Platform: macOS
Application: Chrome
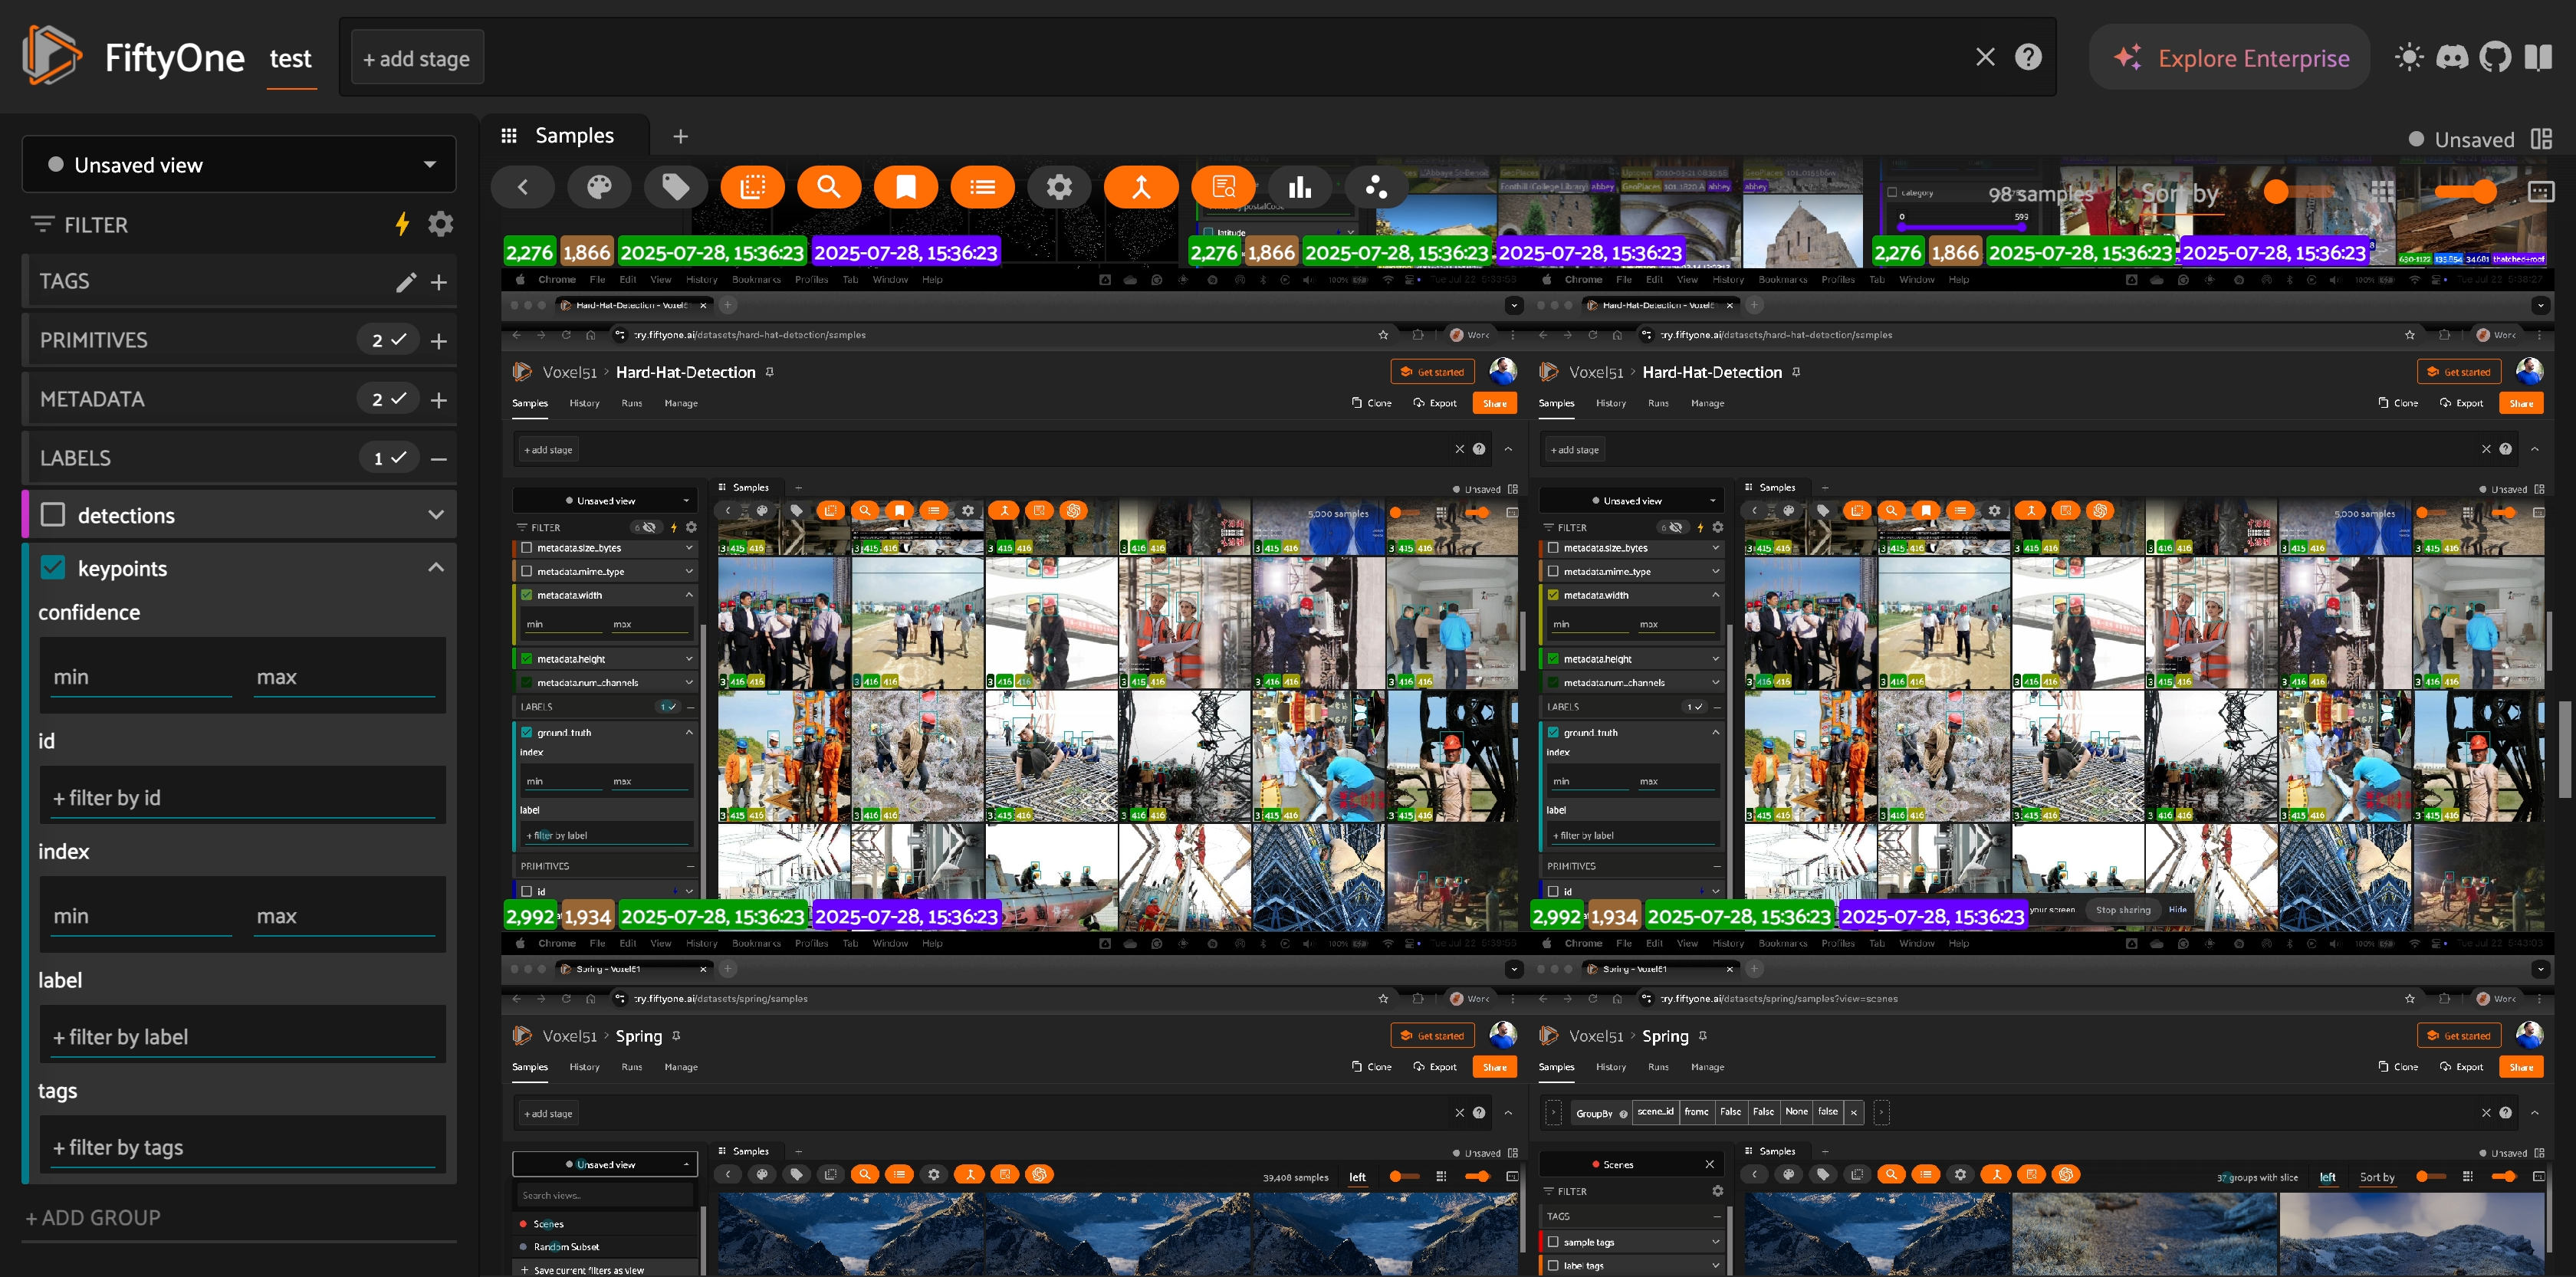
action_type: click

task_description: Clear all metadata fields from being shown on samples in the samples panel
action_type: click
element_info: Icon

task_description: Clear the shown labels from being displayed on samples in the samples panel
action_type: click
element_info: Icon

task_description: Show the detections on samples in the samples panel
action_type: click
element_info: Checkbox

task_description: Show available filter options for the detections field
action_type: click
element_info: Icon

task_description: Hide filter options for the keypoints field
action_type: click
element_info: Icon

task_description: Expand the tags group in the sidebar
action_type: click
element_info: Icon

task_description: Clear any view stage thats been applied to this dataset
action_type: click
element_info: Icon

task_description: Find the name of this dataset
action_type: hover
element_info: Text

task_description: Hide the sidebar
action_type: click
element_info: Icon

task_description: Open color settings menu
action_type: click
element_info: Icon

task_description: Tag samples or labels
action_type: click
element_info: Icon

task_description: Open the similarity menu in the actions row toolbar
action_type: click
element_info: Icon

task_description: Save the currently applied filter as a view on the dataset
action_type: click
element_info: Icon

task_description: Reset zoom and thumbnail size of samples in the samples panel
action_type: click
element_info: Icon

task_description: Reset the spacing between samples in the samples panel
action_type: click
element_info: Icon

task_description: The number of samples in this dataset or current view
action_type: hover
element_info: Text

task_description: Select keypoints labels to filter the samples by
action_type: select
element_info: Menu Item

action_type: click

task_description: Open a new panel
action_type: click
element_info: Icon

task_description: Change to app to light mode
action_type: click
element_info: Icon

task_description: View the source code for FiftyOne on GitHub
action_type: click
element_info: Icon

task_description: Open display options menu by clicking on the gear icon in the actions row toolbar
action_type: click
element_info: Icon

task_description: Open a histograms panel by clicking on the histograms icon in the actions row toolbar
action_type: click
element_info: Icon

task_description: Open the embeddings panel by clicking on the embeddings icon in the action row
action_type: click
element_info: Icon
task_description: Open the saved views menu
action_type: click
element_info: Button

task_description: Open the workspaces menu
action_type: click
element_info: Button

task_description: Change how samples are sorted in the samples panel
action_type: select
element_info: Menu Item

task_description: Increase or decrease the spacing between the samples
action_type: drag
element_info: Slider

task_description: Increase or decrease the zoom on the samples in the samples panel
action_type: drag
element_info: Slider

task_description: Locate the sidebar
action_type: hover
element_info: Menu Item

task_description: Find the samples panel
action_type: hover
element_info: Menu Item